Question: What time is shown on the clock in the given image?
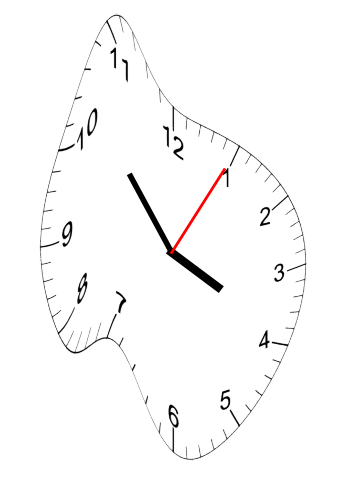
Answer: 03:53:05